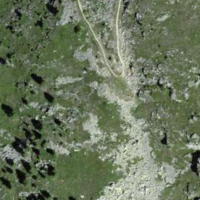
EUNIS habitat code: 26
Species observed at this site:
Primula hirsuta
Campanula barbata